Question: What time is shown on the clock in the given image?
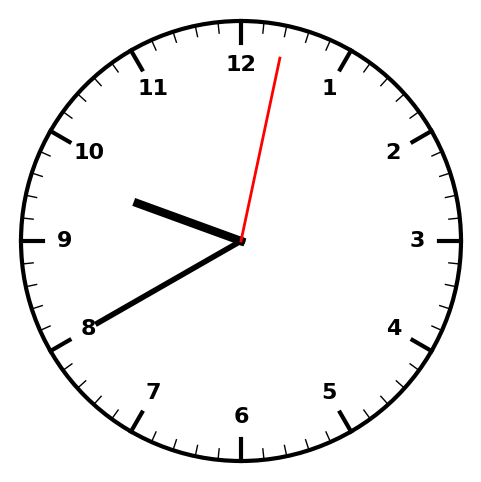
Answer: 09:40:02